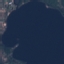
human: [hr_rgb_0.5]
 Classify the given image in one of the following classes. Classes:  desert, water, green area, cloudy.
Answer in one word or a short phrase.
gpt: water